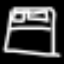
Label: bed